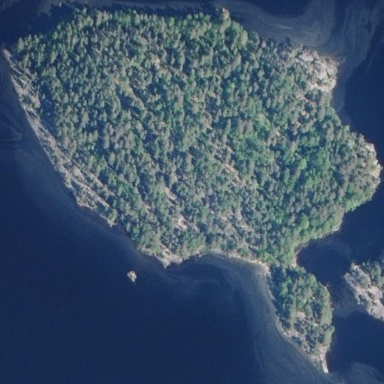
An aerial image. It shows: Islet.